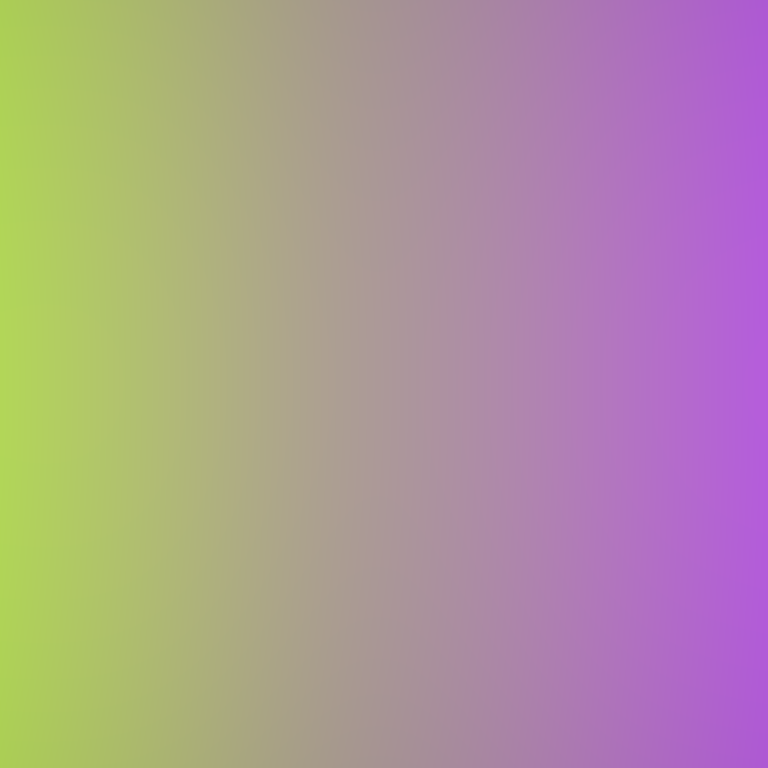
Abstract light effect, smooth gradient from soft green to gentle purple, calm atmosphere, diffuse glow, no room, no furniture, no objects.